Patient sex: F
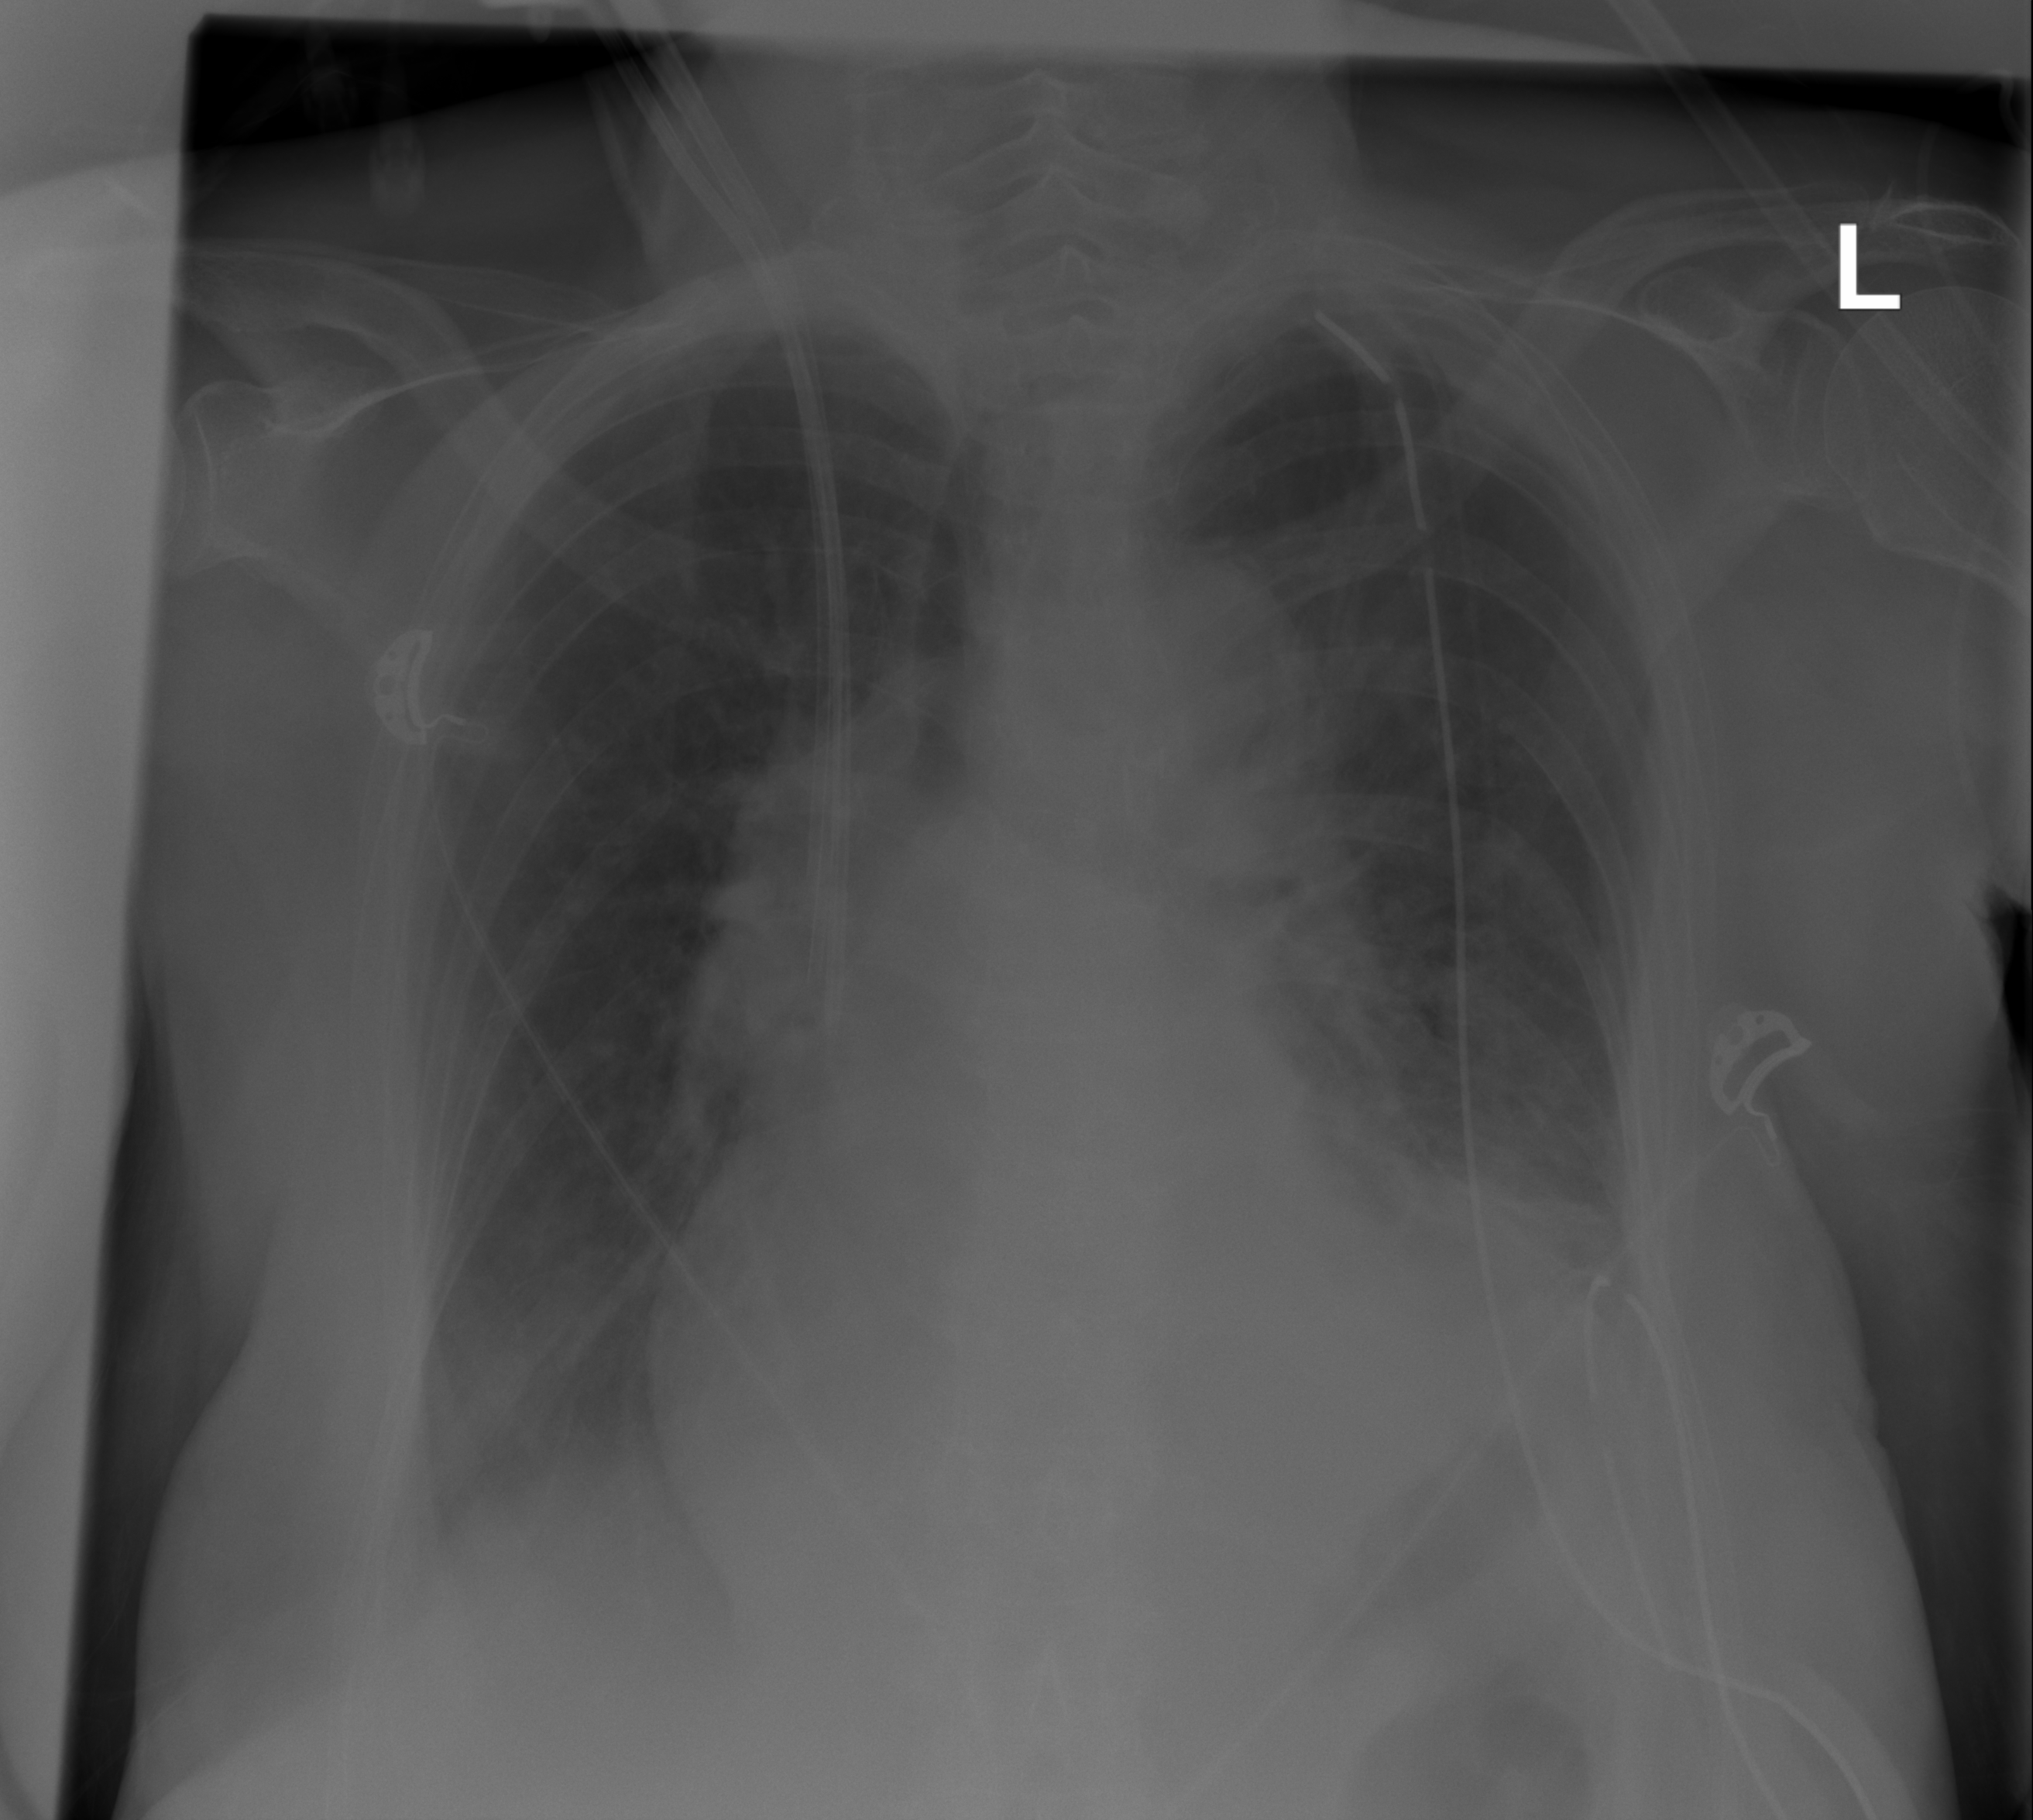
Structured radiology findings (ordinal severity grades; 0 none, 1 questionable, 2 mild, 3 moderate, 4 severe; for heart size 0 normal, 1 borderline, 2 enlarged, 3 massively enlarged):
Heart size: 2
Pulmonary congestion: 0
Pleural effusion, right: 2
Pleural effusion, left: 2
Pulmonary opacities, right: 1
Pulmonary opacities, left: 1
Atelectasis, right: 2
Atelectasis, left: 2